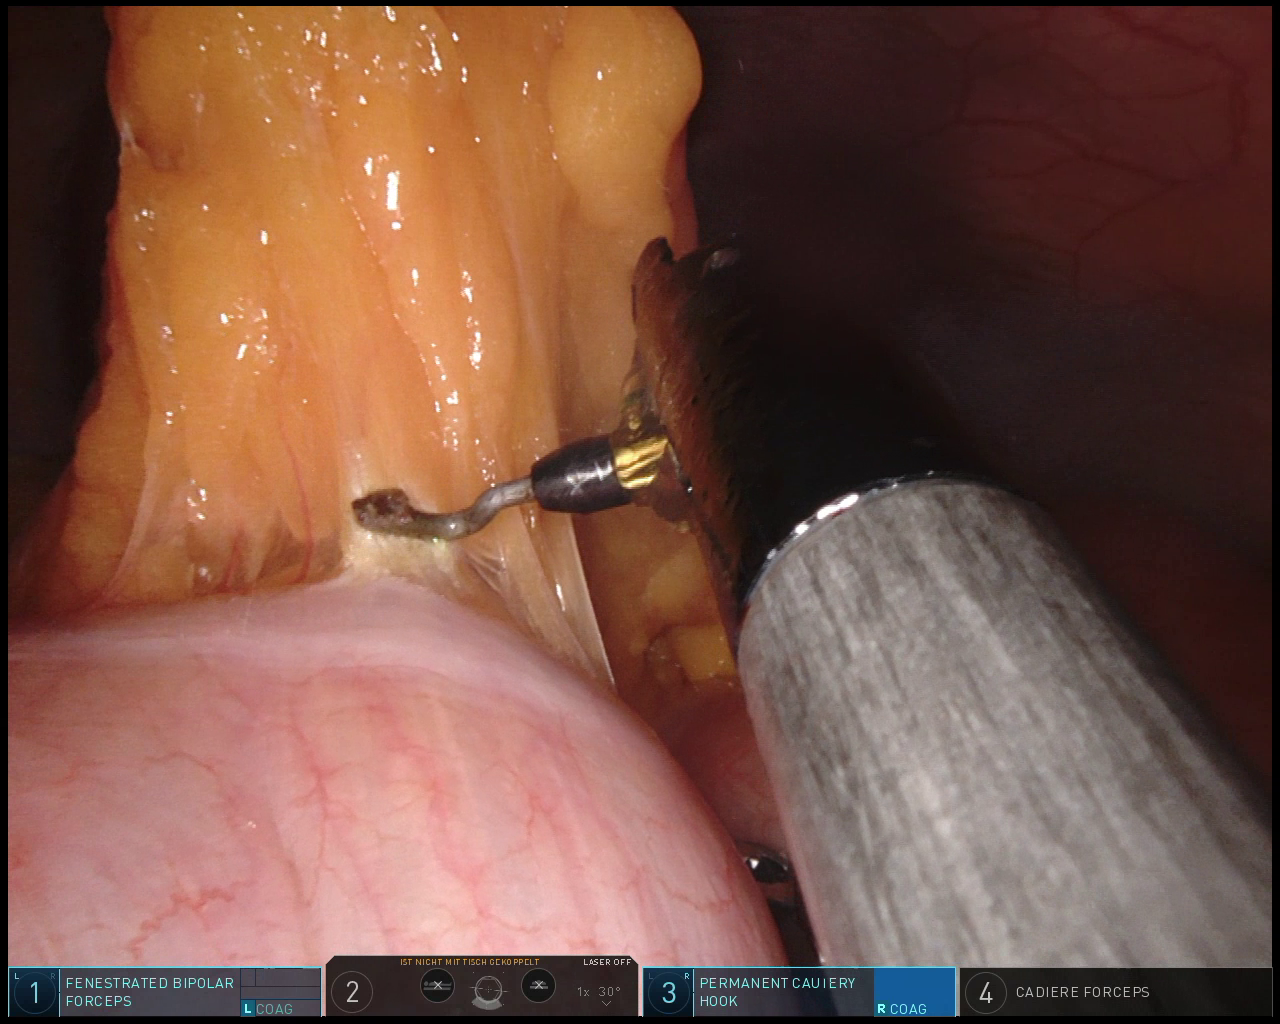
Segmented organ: colon
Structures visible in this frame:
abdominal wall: yes
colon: yes
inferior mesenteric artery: no
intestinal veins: no
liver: no
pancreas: no
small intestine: no
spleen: no
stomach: no
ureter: no
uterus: no
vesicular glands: no